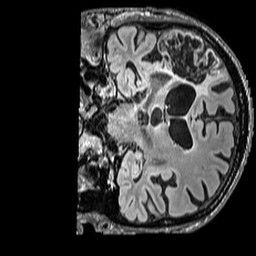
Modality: FLAIR
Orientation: coronal
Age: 71
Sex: male
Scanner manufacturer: siemens
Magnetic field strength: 3 T
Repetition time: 5 s
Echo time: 0.387 s